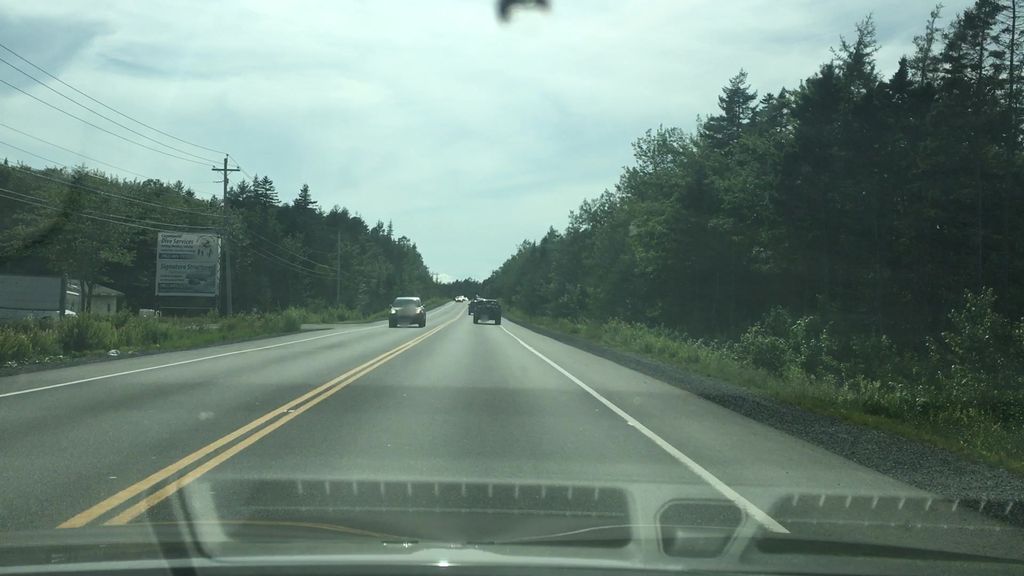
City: halifax